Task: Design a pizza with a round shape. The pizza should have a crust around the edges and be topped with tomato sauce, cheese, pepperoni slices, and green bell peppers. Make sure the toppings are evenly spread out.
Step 624:
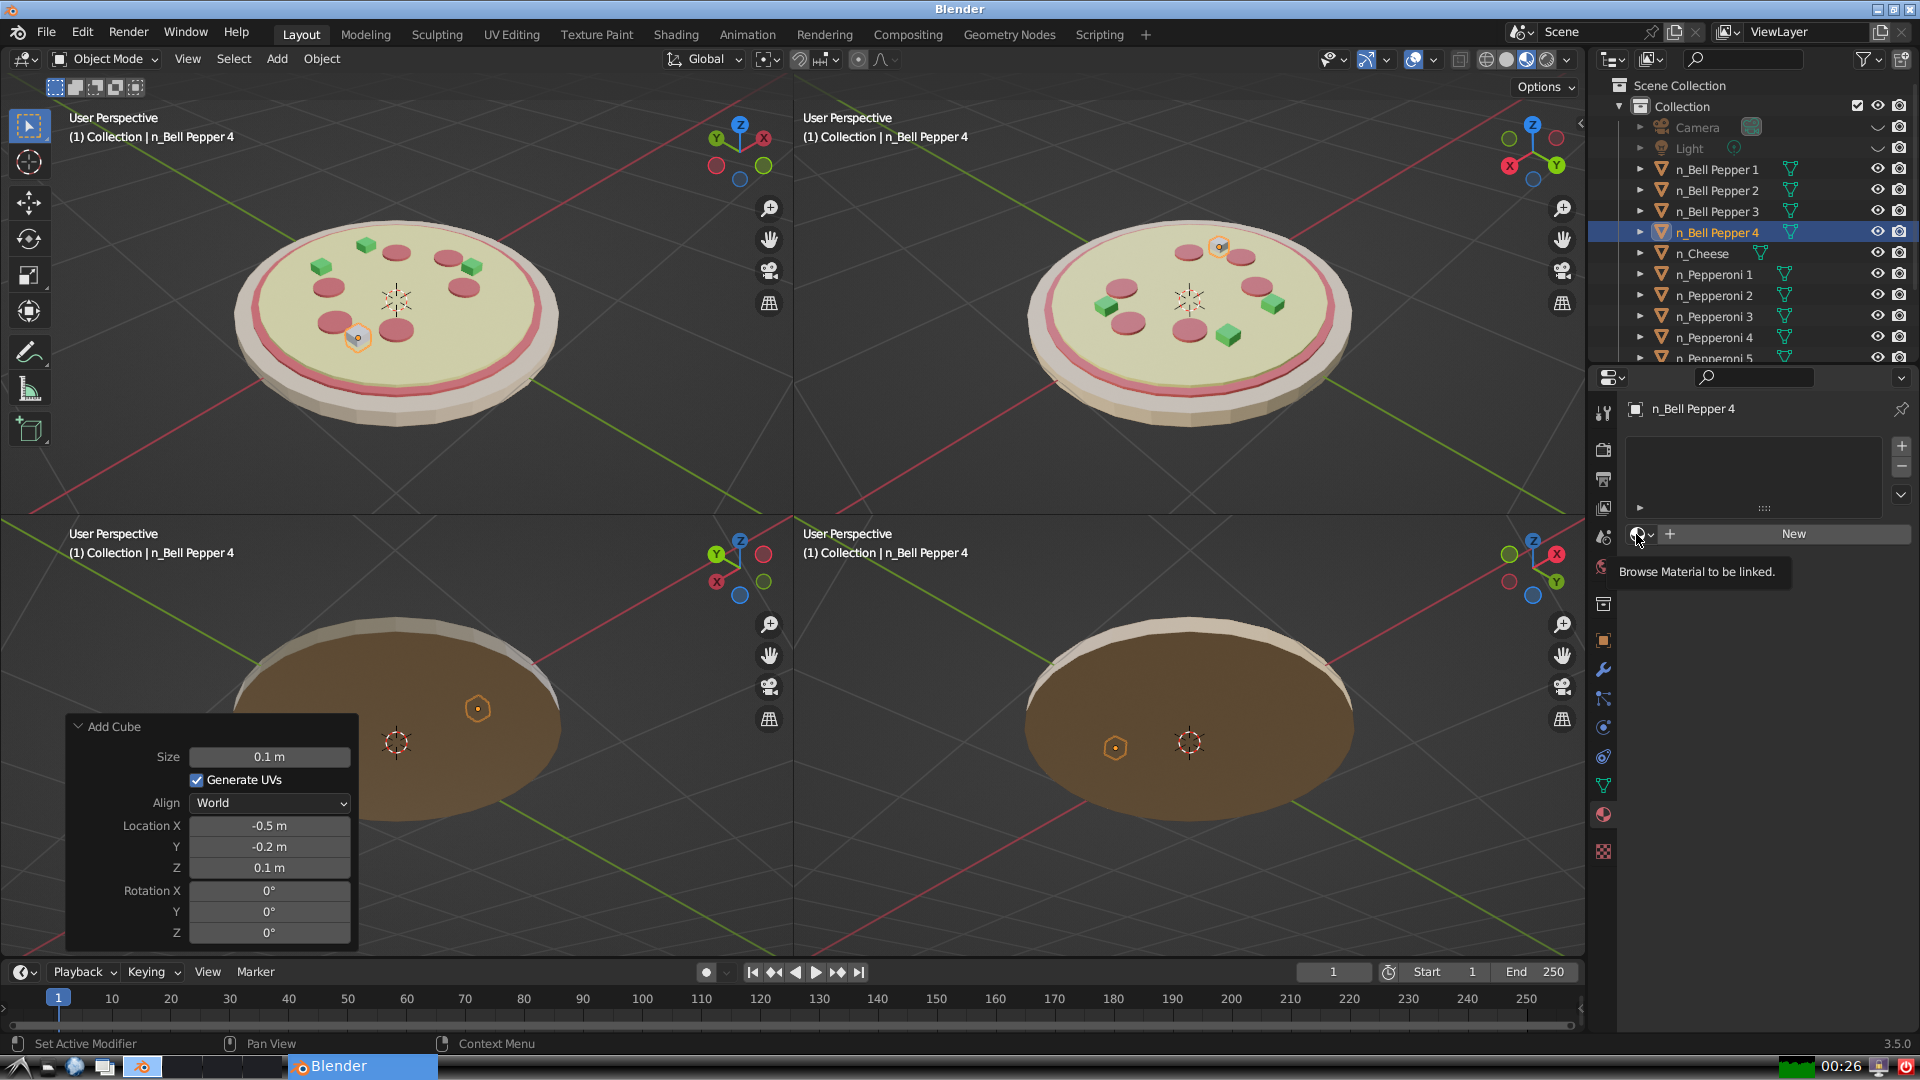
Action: click: no